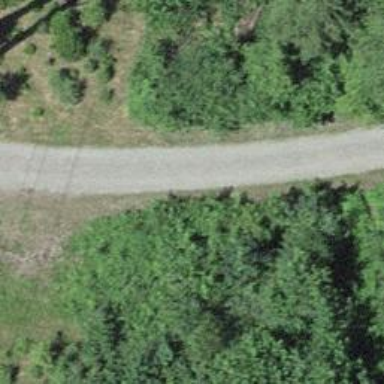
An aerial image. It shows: Track with grade 2 gravel surface.